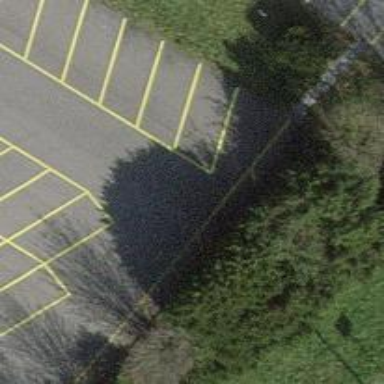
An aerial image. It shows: Parking aisle designated as service road.